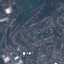
Land use / land cover: Residential